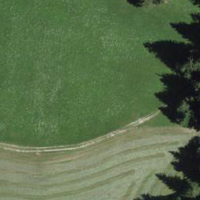
EUNIS habitat code: 24
Species observed at this site:
Centaurea scabiosa